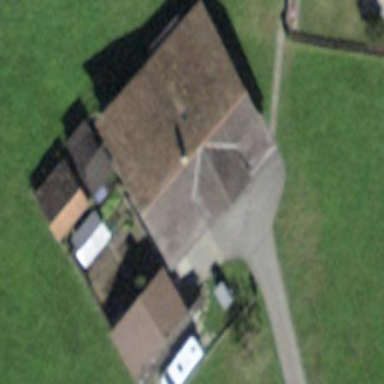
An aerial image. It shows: Farm building.